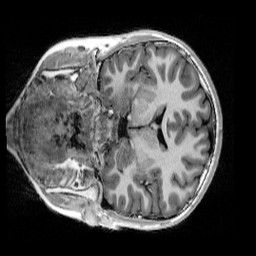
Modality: UNIT1_denoised
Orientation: coronal
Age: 10
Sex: female
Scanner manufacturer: siemens
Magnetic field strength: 3 T
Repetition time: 4 s
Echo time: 0.00303 s